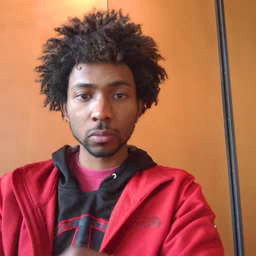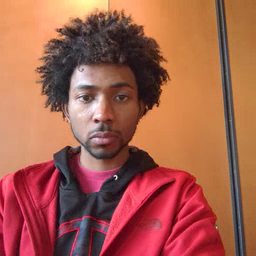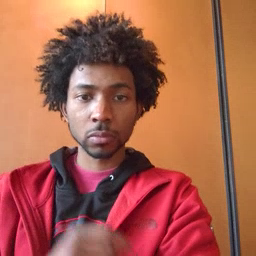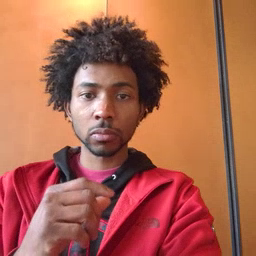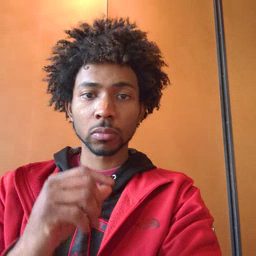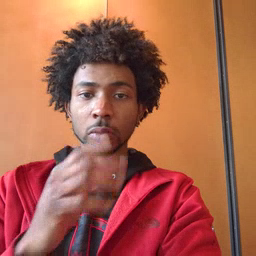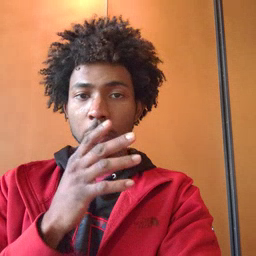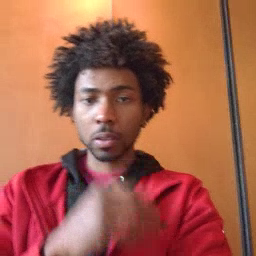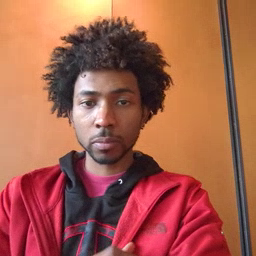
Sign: mom